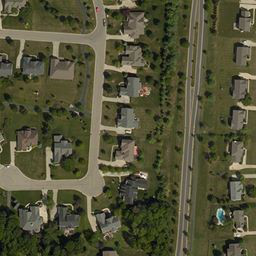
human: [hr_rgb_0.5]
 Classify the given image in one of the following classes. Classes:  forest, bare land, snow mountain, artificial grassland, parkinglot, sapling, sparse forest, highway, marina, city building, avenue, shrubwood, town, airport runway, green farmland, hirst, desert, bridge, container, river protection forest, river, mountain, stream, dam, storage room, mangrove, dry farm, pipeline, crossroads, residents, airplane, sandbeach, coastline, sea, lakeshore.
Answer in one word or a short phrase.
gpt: town